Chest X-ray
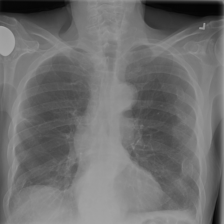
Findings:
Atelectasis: negative
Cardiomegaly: negative
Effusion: negative
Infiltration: negative
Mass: negative
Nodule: negative
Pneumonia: negative
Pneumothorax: negative
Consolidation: negative
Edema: negative
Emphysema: negative
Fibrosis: negative
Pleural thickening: negative
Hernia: negative